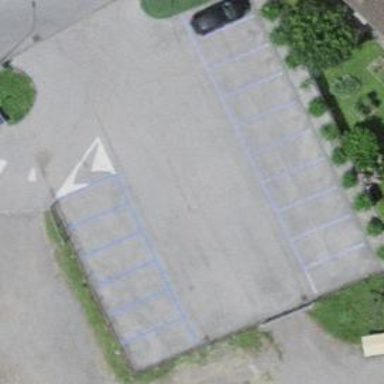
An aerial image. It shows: Parking area with surface.